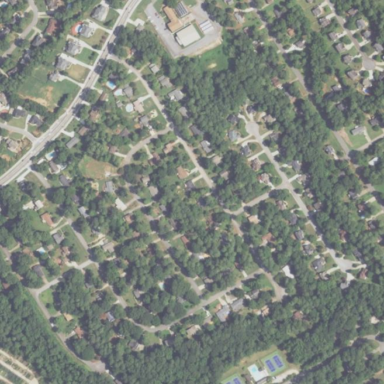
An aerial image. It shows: Residential area within neighborhood.